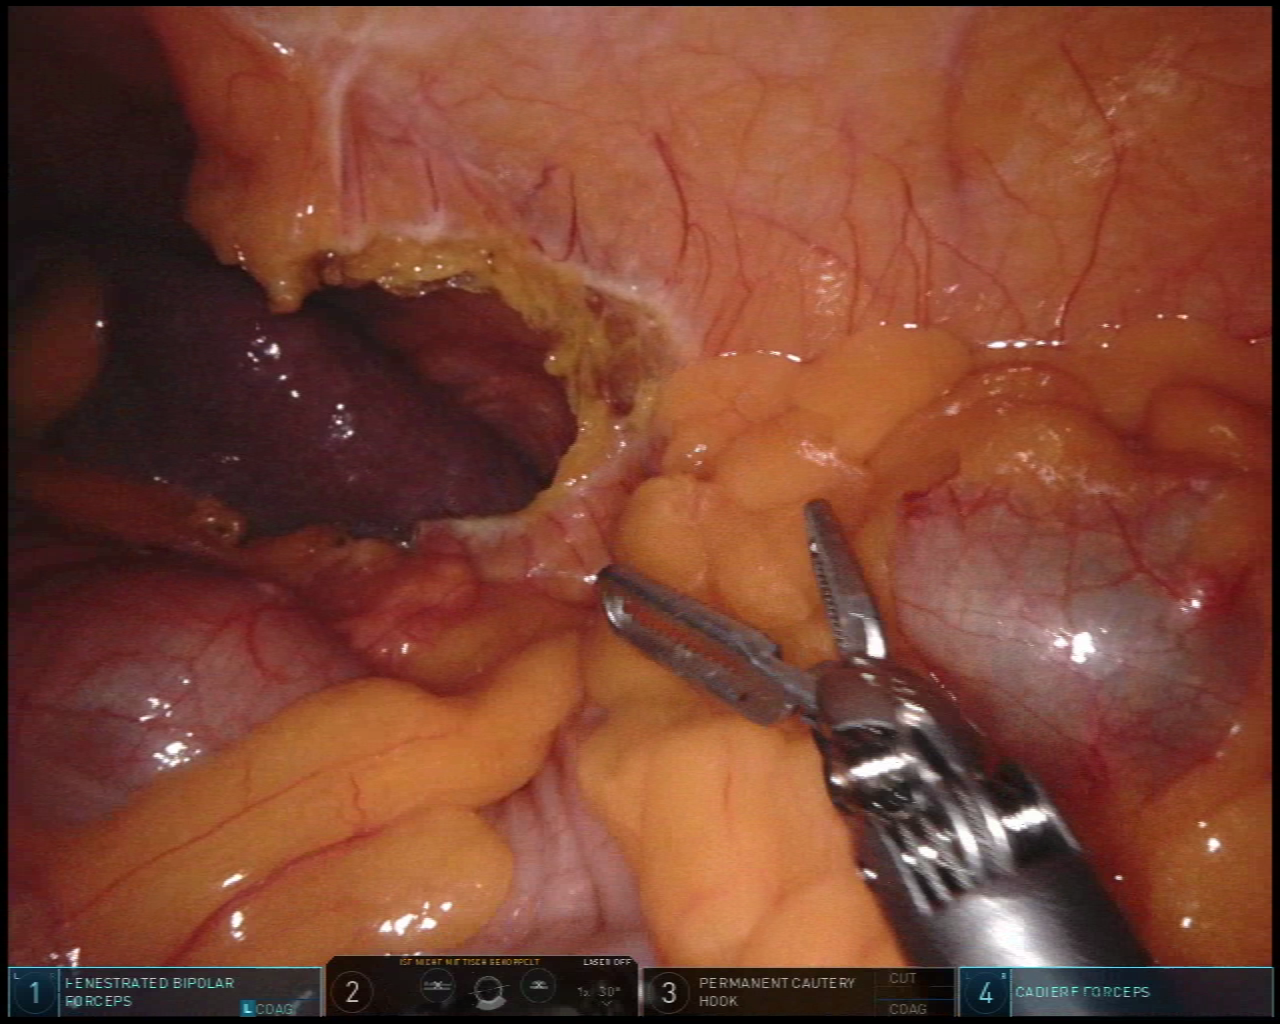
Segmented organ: colon
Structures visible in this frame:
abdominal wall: yes
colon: yes
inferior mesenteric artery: no
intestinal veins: no
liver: no
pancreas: no
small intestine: no
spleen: yes
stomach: no
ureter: no
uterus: no
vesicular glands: no